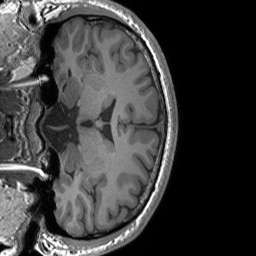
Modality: T1w
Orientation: coronal
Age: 20
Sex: male
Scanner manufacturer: siemens
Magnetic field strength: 3 T
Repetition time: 1.8 s
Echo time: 0.00252 s